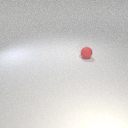
small red rubber sphere